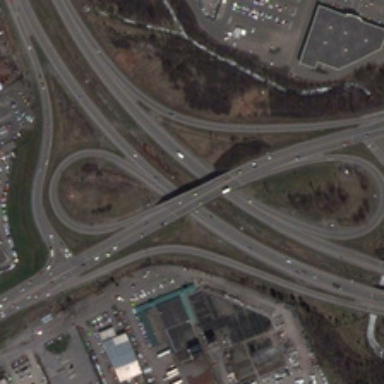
Several buildings and parking lots are near a viaduct .